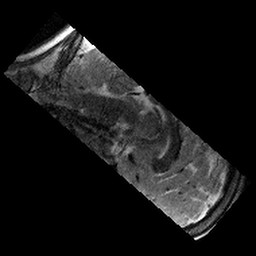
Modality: T2w
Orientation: sagittal
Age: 9
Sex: male
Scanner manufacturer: siemens
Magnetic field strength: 3 T
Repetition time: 9.23 s
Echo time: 0.067 s